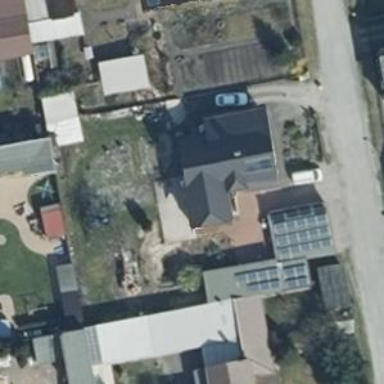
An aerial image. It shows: Simple and straightforward house.